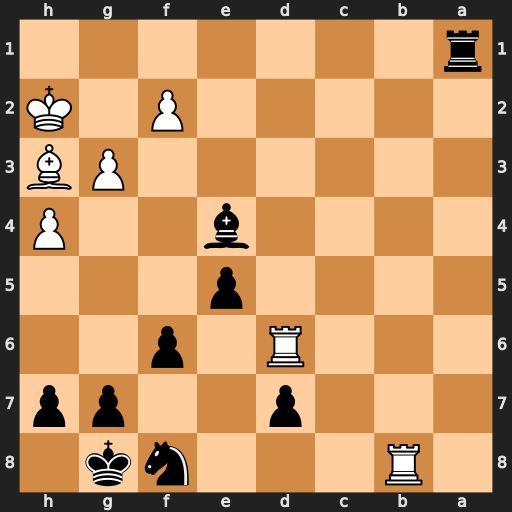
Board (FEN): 1R3nk1/3p2pp/3R1p2/4p3/4b2P/6PB/5P1K/r7
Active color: b
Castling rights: -
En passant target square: -
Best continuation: Rh1#